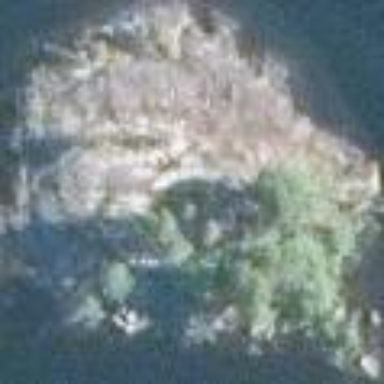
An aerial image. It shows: Islet.